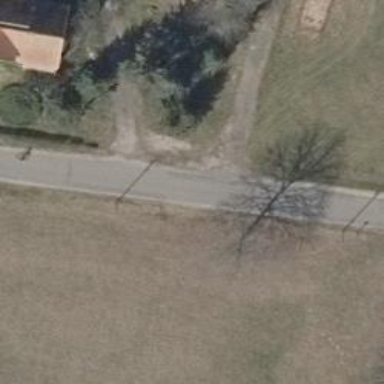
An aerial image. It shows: Unclassified paved road.